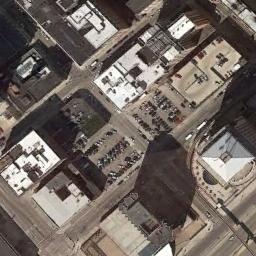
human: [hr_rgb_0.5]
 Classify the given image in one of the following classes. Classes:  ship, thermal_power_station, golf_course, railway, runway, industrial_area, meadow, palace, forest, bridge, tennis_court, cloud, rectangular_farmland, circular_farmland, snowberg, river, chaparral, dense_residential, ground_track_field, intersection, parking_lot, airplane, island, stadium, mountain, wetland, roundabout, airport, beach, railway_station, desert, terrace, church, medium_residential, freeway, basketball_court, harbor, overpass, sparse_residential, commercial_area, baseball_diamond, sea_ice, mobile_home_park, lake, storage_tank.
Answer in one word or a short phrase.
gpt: commercial_area